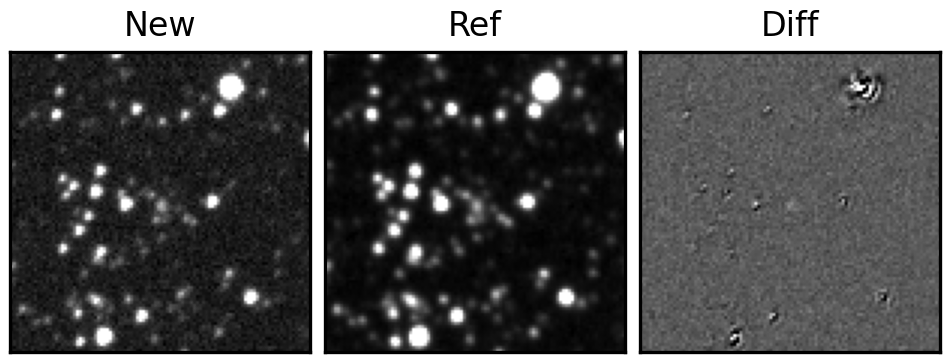
Label: real